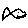
Label: fish